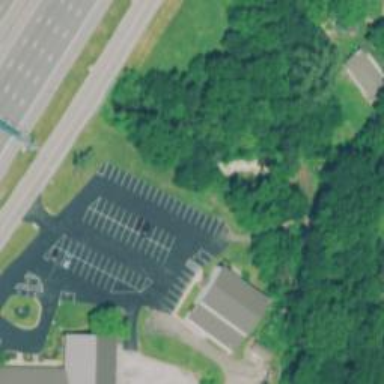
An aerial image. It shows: Parking space.